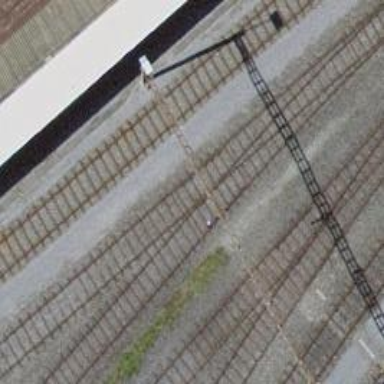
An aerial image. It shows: Yard with single rail track. The railway track is electrified with contact line for service purposes.